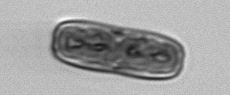
Label: Ephemera